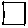
Label: square